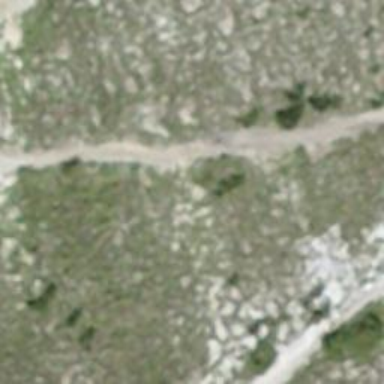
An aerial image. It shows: Path with excellent trail visibility.